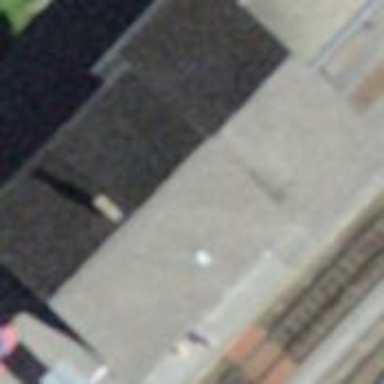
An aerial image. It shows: Train station building.